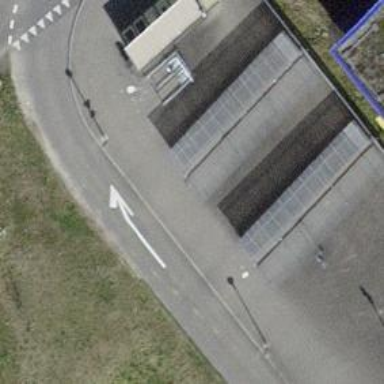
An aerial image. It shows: Building with bicycle parking facilities that feature wall loops.